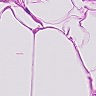
Metastatic tissue present: no